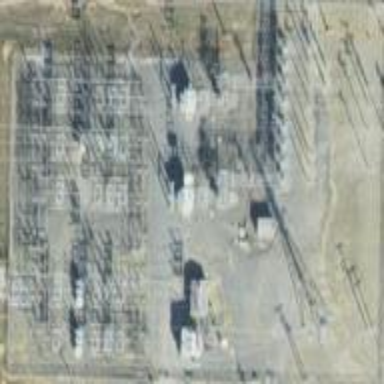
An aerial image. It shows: Substation surrounded by fence.